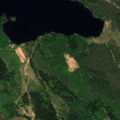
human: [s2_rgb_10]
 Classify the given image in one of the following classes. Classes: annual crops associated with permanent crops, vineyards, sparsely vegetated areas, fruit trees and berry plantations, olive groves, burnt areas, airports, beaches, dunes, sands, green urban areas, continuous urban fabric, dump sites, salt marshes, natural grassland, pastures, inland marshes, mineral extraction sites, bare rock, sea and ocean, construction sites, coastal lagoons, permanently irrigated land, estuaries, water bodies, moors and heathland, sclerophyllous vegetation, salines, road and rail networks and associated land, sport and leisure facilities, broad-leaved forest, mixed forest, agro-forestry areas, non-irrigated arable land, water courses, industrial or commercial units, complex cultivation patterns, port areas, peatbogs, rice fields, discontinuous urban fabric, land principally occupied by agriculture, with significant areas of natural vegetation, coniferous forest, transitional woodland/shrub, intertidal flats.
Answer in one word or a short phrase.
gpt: coniferous forest, mixed forest, transitional woodland/shrub, water bodies